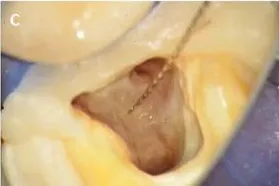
Furcation canal
after K 06 file in situ.
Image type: endoscopy (gi_endoscopy)